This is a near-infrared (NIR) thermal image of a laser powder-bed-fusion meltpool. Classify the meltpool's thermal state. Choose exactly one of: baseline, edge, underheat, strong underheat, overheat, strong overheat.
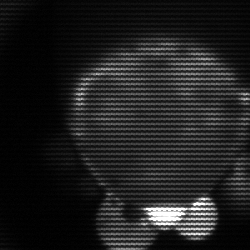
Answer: edge